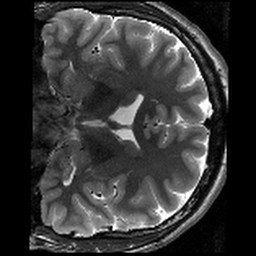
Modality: T2w
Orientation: coronal
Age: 23
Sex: male
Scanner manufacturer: siemens
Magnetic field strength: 3 T
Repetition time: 8.02 s
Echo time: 0.08 s